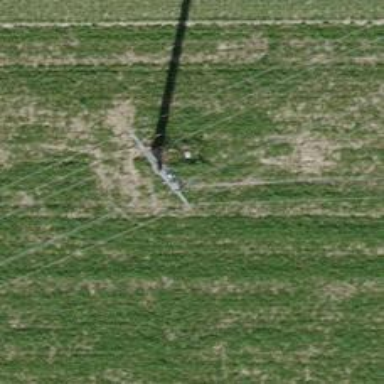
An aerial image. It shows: Power line is depicted.